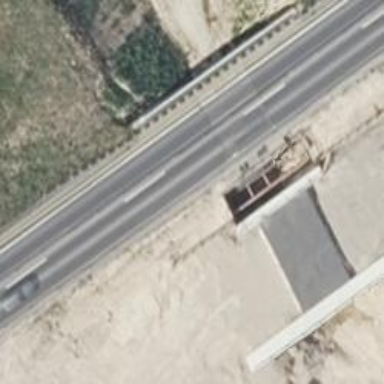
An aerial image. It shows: Motorway bridge with asphalt surface.